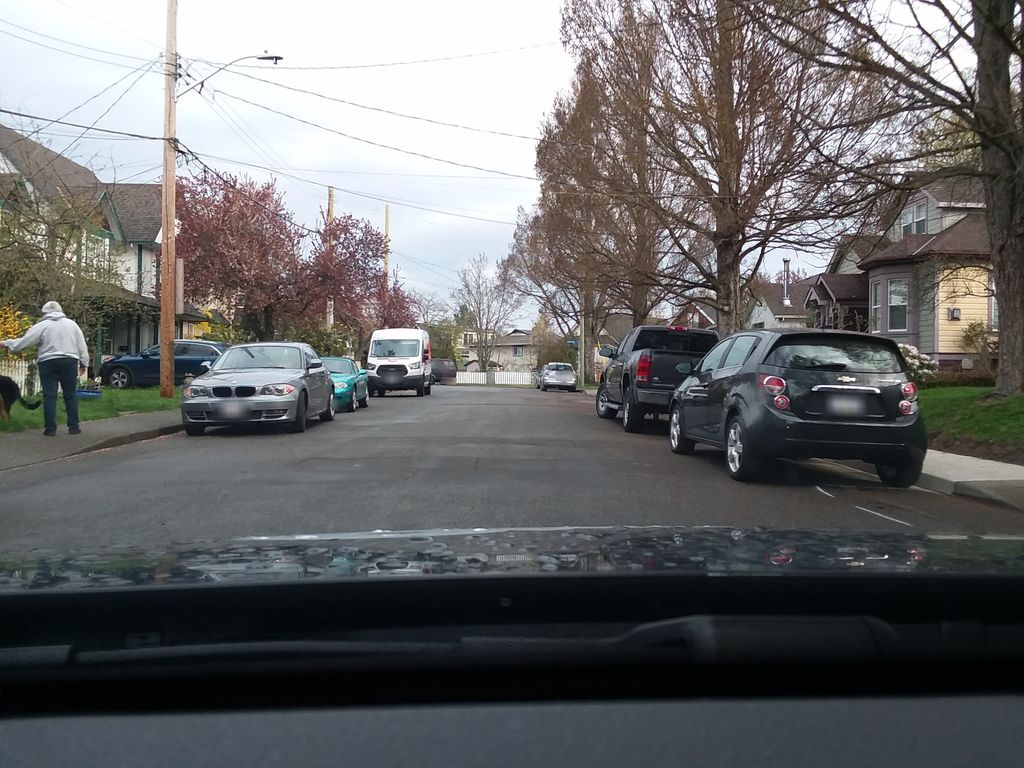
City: victoria